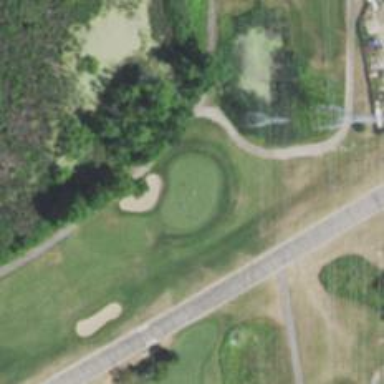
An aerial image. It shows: View of golf hole.